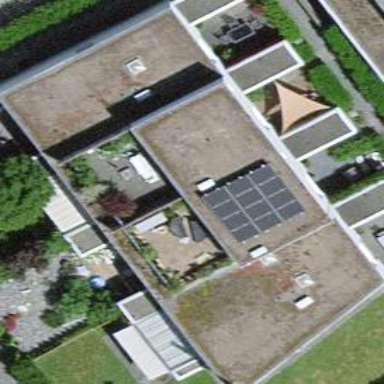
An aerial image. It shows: Terrace building.